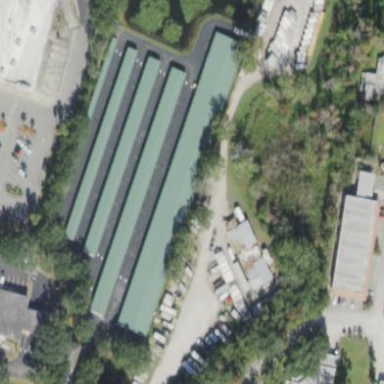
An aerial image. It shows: Commercial area with storage rental shop.